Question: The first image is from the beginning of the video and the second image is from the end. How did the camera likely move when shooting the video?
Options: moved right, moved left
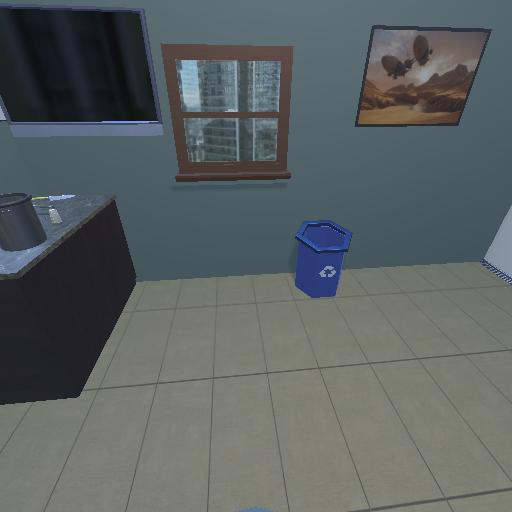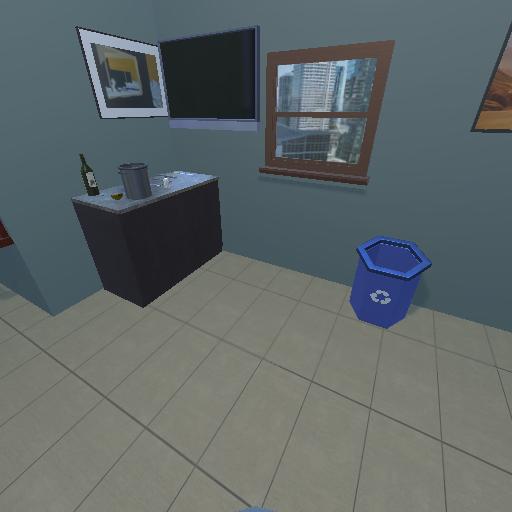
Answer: moved right